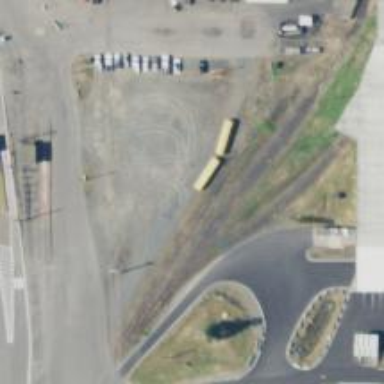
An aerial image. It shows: Railway spur service.